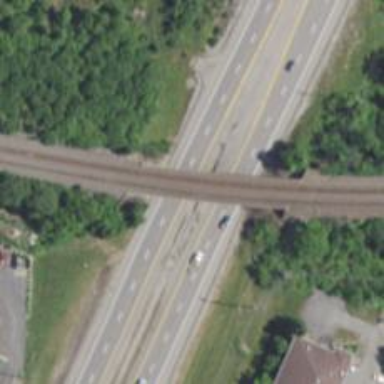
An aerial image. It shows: Railway bridge over siding.